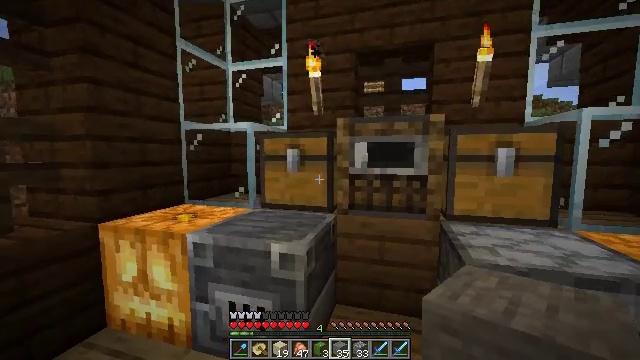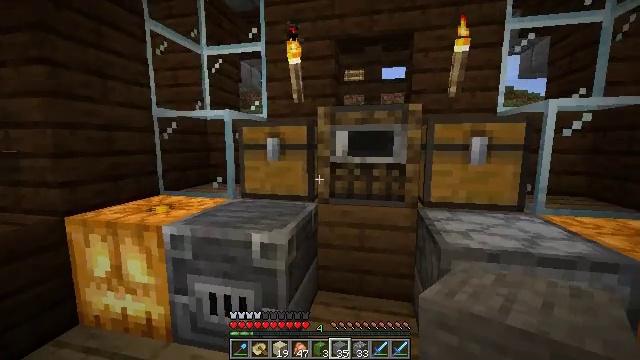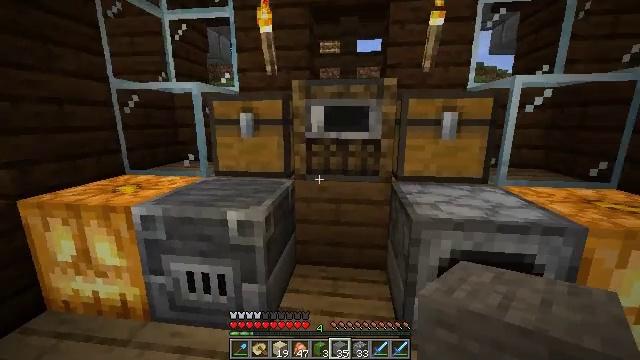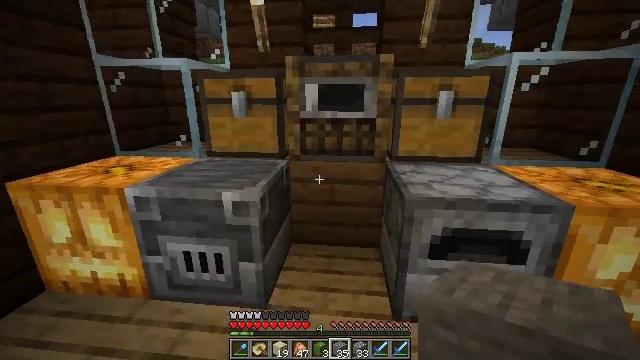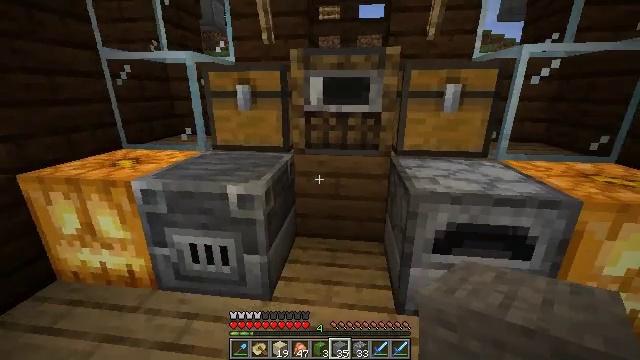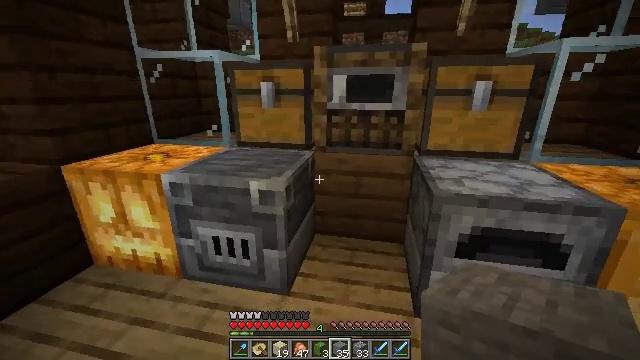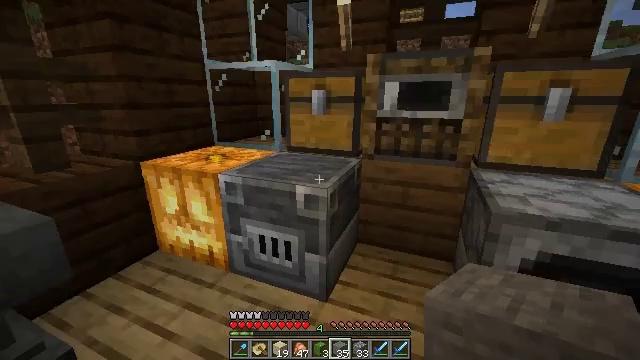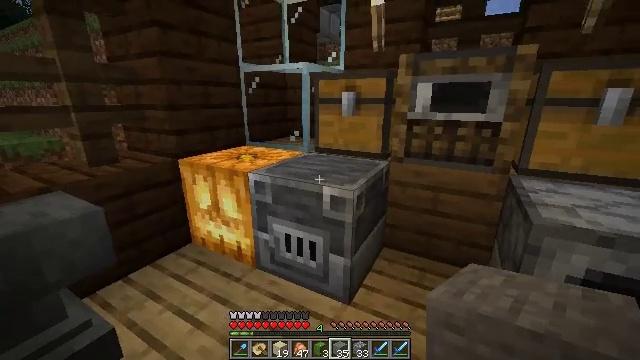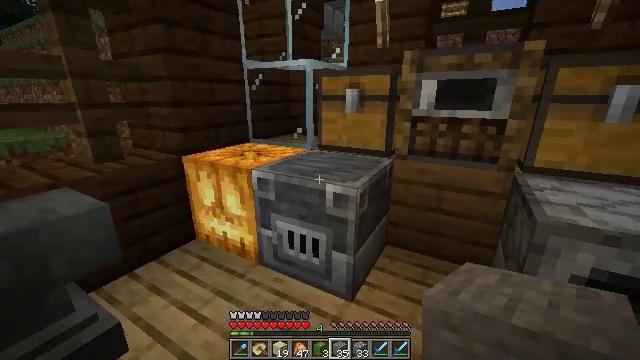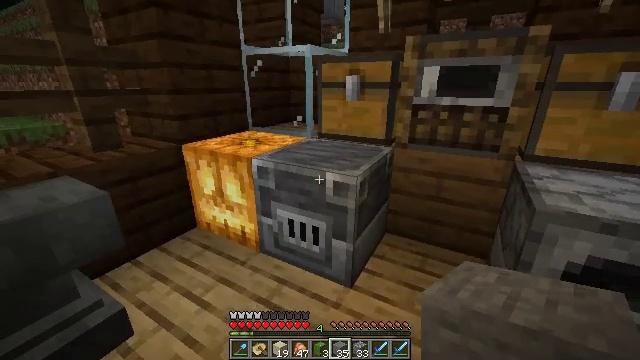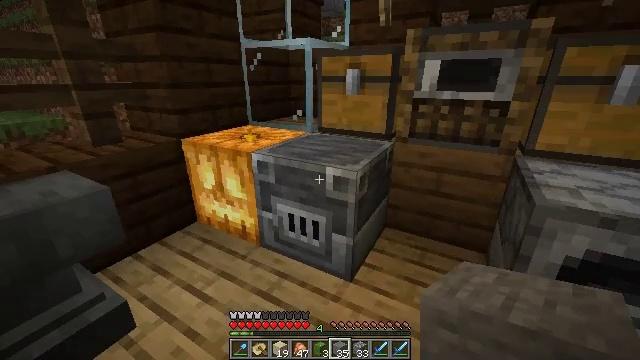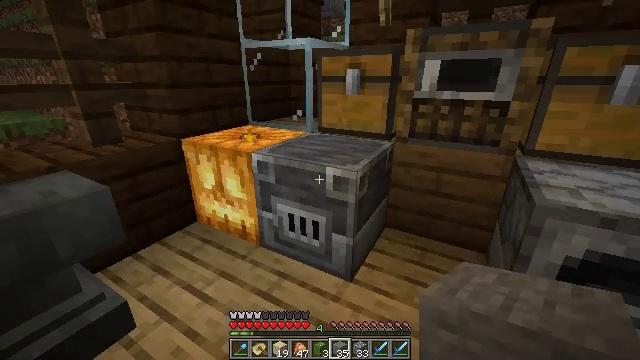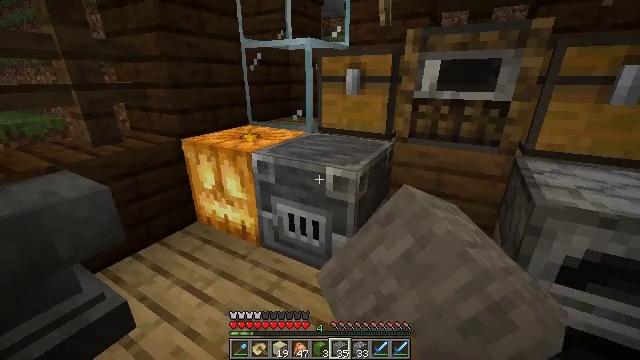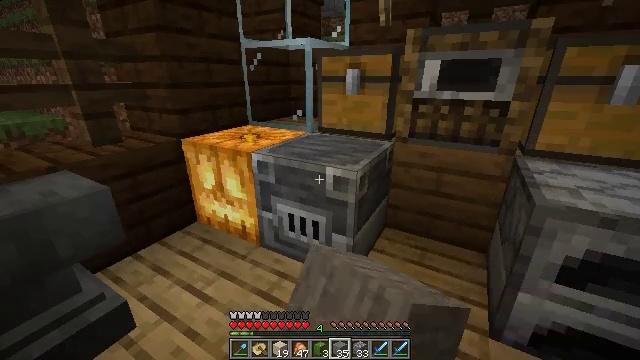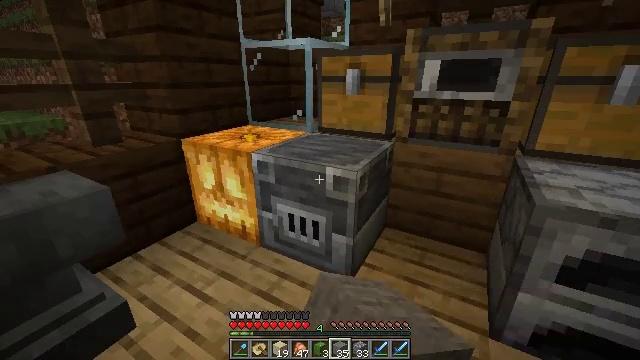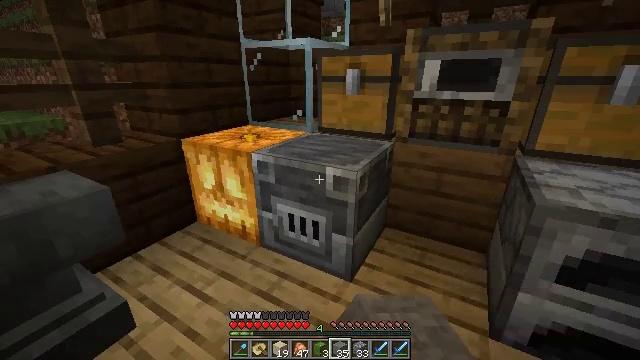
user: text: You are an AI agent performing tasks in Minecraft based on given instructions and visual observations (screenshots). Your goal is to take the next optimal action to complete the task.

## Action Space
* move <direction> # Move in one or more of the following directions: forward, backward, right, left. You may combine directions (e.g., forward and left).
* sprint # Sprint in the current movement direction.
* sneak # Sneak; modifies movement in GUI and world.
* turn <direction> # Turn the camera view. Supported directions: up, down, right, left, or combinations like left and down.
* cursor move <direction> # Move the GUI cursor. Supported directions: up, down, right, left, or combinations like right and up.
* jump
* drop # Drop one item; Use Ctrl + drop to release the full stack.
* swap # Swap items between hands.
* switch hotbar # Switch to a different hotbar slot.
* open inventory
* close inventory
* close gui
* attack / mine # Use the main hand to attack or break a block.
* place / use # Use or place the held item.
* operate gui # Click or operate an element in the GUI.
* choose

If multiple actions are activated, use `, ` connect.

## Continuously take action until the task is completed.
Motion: motion action
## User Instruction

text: Mine the sweet berry bush.
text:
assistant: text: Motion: turn right and down
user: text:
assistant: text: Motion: turn right and down
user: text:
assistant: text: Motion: turn right and down
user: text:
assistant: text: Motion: turn left and down
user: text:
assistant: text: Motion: turn left
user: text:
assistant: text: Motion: turn left and up
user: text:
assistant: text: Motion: turn left
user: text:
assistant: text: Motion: no_op
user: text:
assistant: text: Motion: turn down
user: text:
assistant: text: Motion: turn down
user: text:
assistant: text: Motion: use / place
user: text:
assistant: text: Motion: use / place
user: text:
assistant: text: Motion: use / place
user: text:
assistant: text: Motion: use / place
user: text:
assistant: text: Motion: no_op
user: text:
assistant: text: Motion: no_op
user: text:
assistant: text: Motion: no_op
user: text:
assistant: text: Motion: no_op
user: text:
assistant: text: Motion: no_op
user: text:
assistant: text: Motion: no_op
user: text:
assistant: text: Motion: no_op
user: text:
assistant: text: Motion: no_op
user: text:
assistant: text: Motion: no_op
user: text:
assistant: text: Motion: turn right
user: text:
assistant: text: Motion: turn right and down
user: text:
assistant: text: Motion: turn right and down
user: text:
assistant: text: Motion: turn right
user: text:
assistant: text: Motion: no_op
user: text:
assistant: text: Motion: use / place
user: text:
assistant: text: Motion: use / place